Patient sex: M
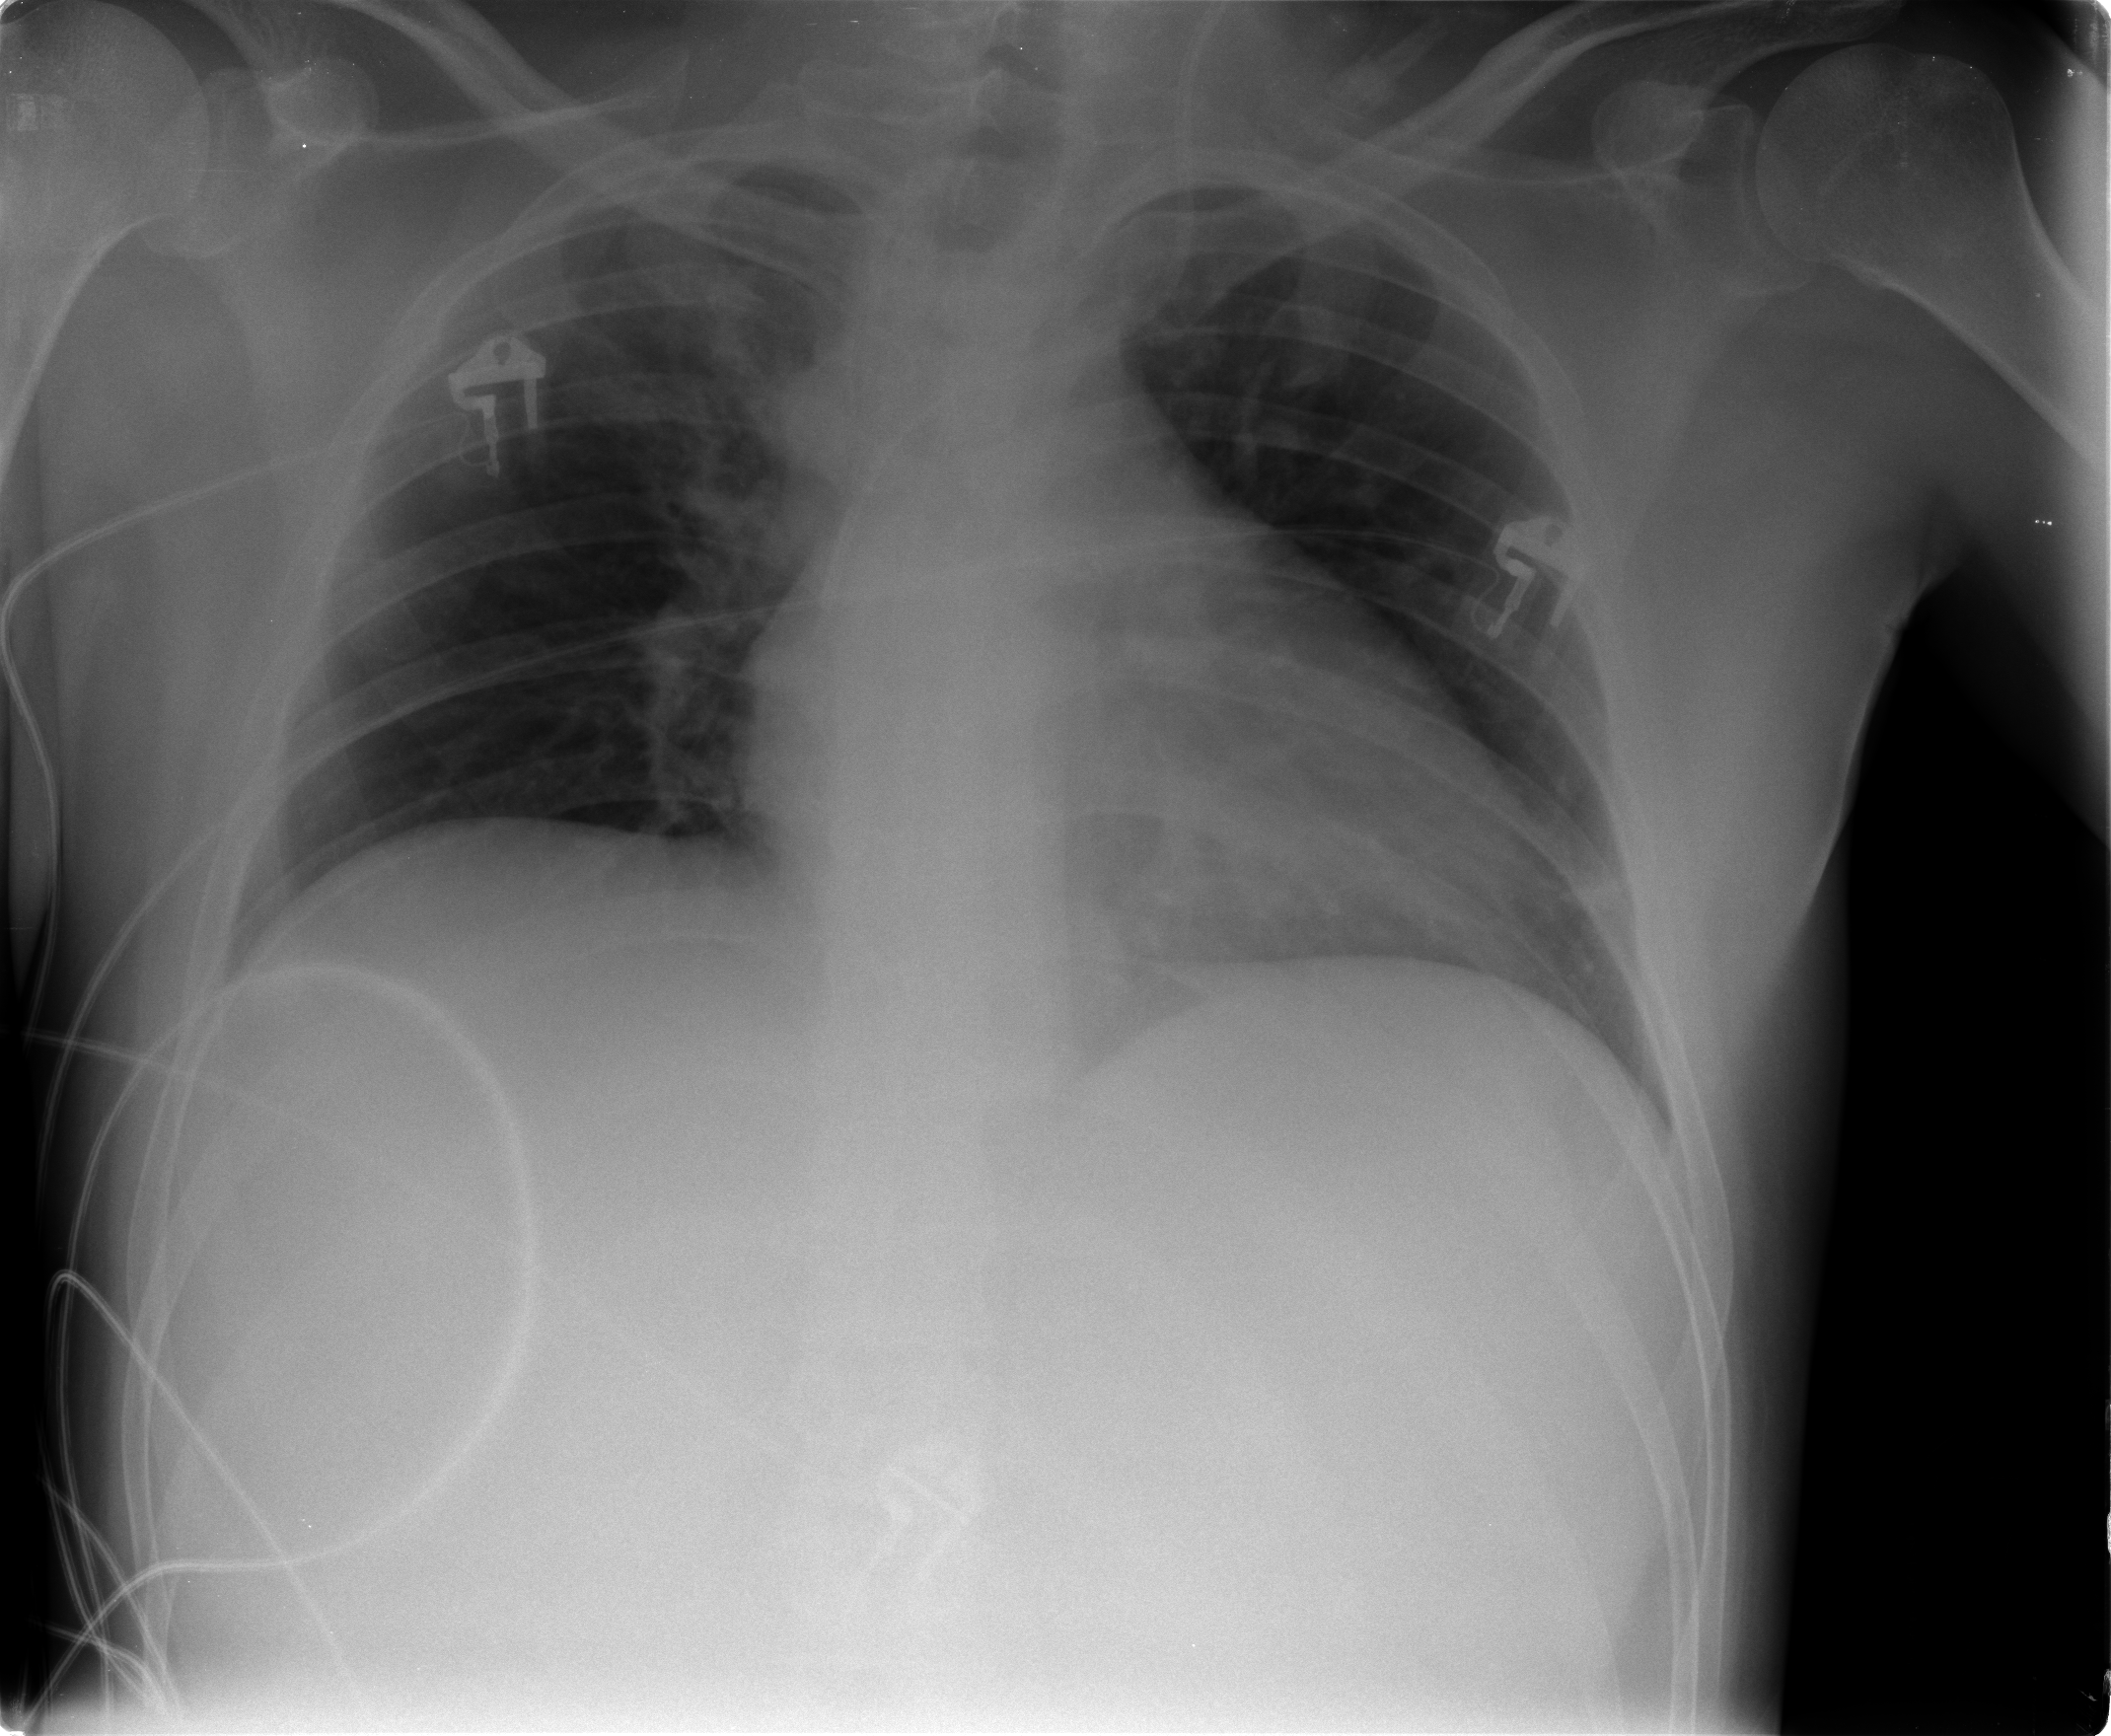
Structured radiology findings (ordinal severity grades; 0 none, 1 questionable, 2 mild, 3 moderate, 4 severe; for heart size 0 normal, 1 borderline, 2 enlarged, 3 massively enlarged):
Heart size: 2
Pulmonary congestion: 0
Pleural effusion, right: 0
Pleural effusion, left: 0
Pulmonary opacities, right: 2
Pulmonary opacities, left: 0
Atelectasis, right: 2
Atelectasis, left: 0